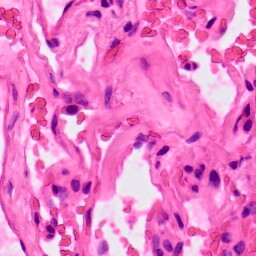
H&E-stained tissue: Lung